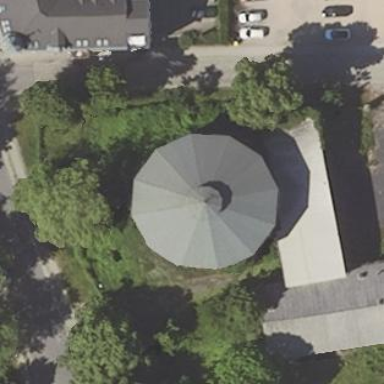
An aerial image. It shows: Historic building that serves as storage tank.